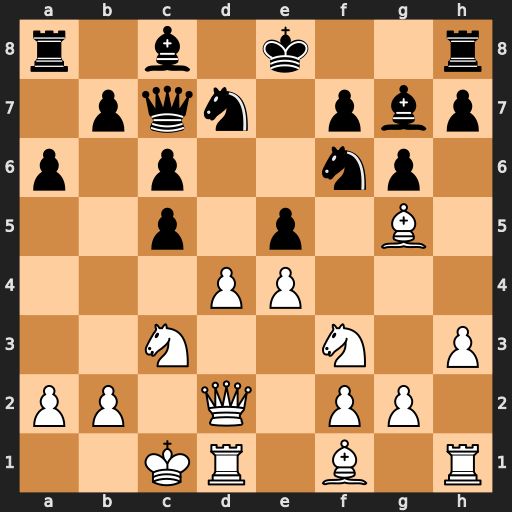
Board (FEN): r1b1k2r/1pqn1pbp/p1p2np1/2p1p1B1/3PP3/2N2N1P/PP1Q1PP1/2KR1B1R
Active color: w
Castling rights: kq
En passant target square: -
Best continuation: dxe5 Nxe5 Nxe5